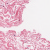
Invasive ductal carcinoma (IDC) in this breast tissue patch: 0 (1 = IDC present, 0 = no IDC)